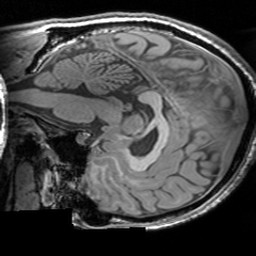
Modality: T1w
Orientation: sagittal
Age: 26
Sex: male
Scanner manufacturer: siemens
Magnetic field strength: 3 T
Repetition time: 1.63 s
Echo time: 0.00311 s